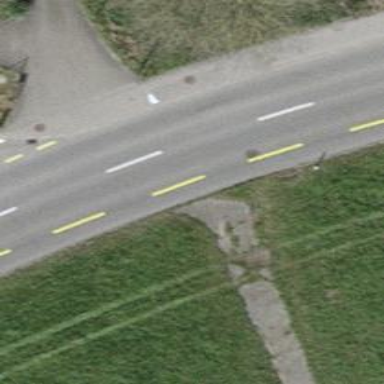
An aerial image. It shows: Asphalt path.